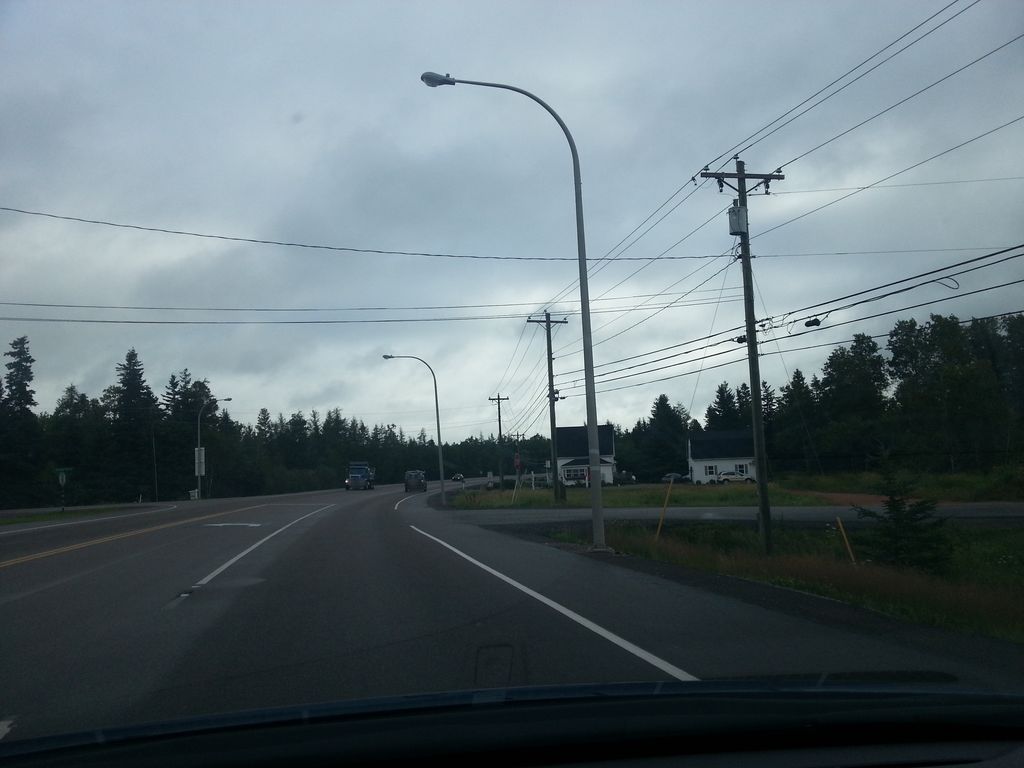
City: charlottetown